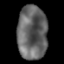
Tissue: lung
Cell type: Epithelial cells
Senescence score: 0.2282
Nuclear area (px): 1579
Mean DAPI intensity: 100.639